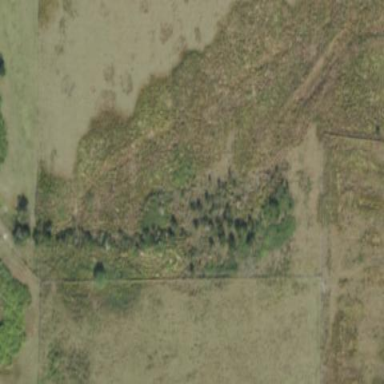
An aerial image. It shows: Wetland area characterized by wet meadow.